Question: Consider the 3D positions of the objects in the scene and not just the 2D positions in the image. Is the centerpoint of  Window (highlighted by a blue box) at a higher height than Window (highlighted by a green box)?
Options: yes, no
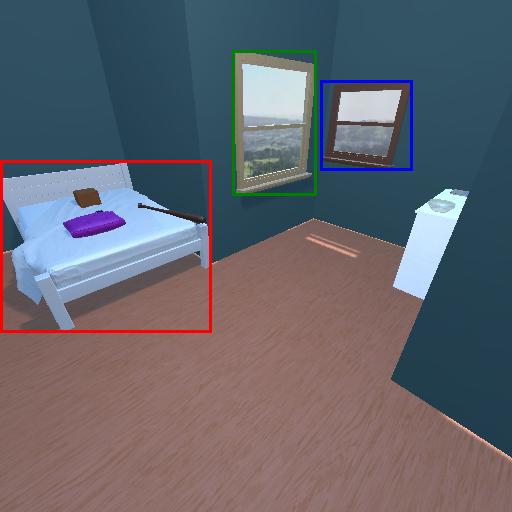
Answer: yes